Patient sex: F
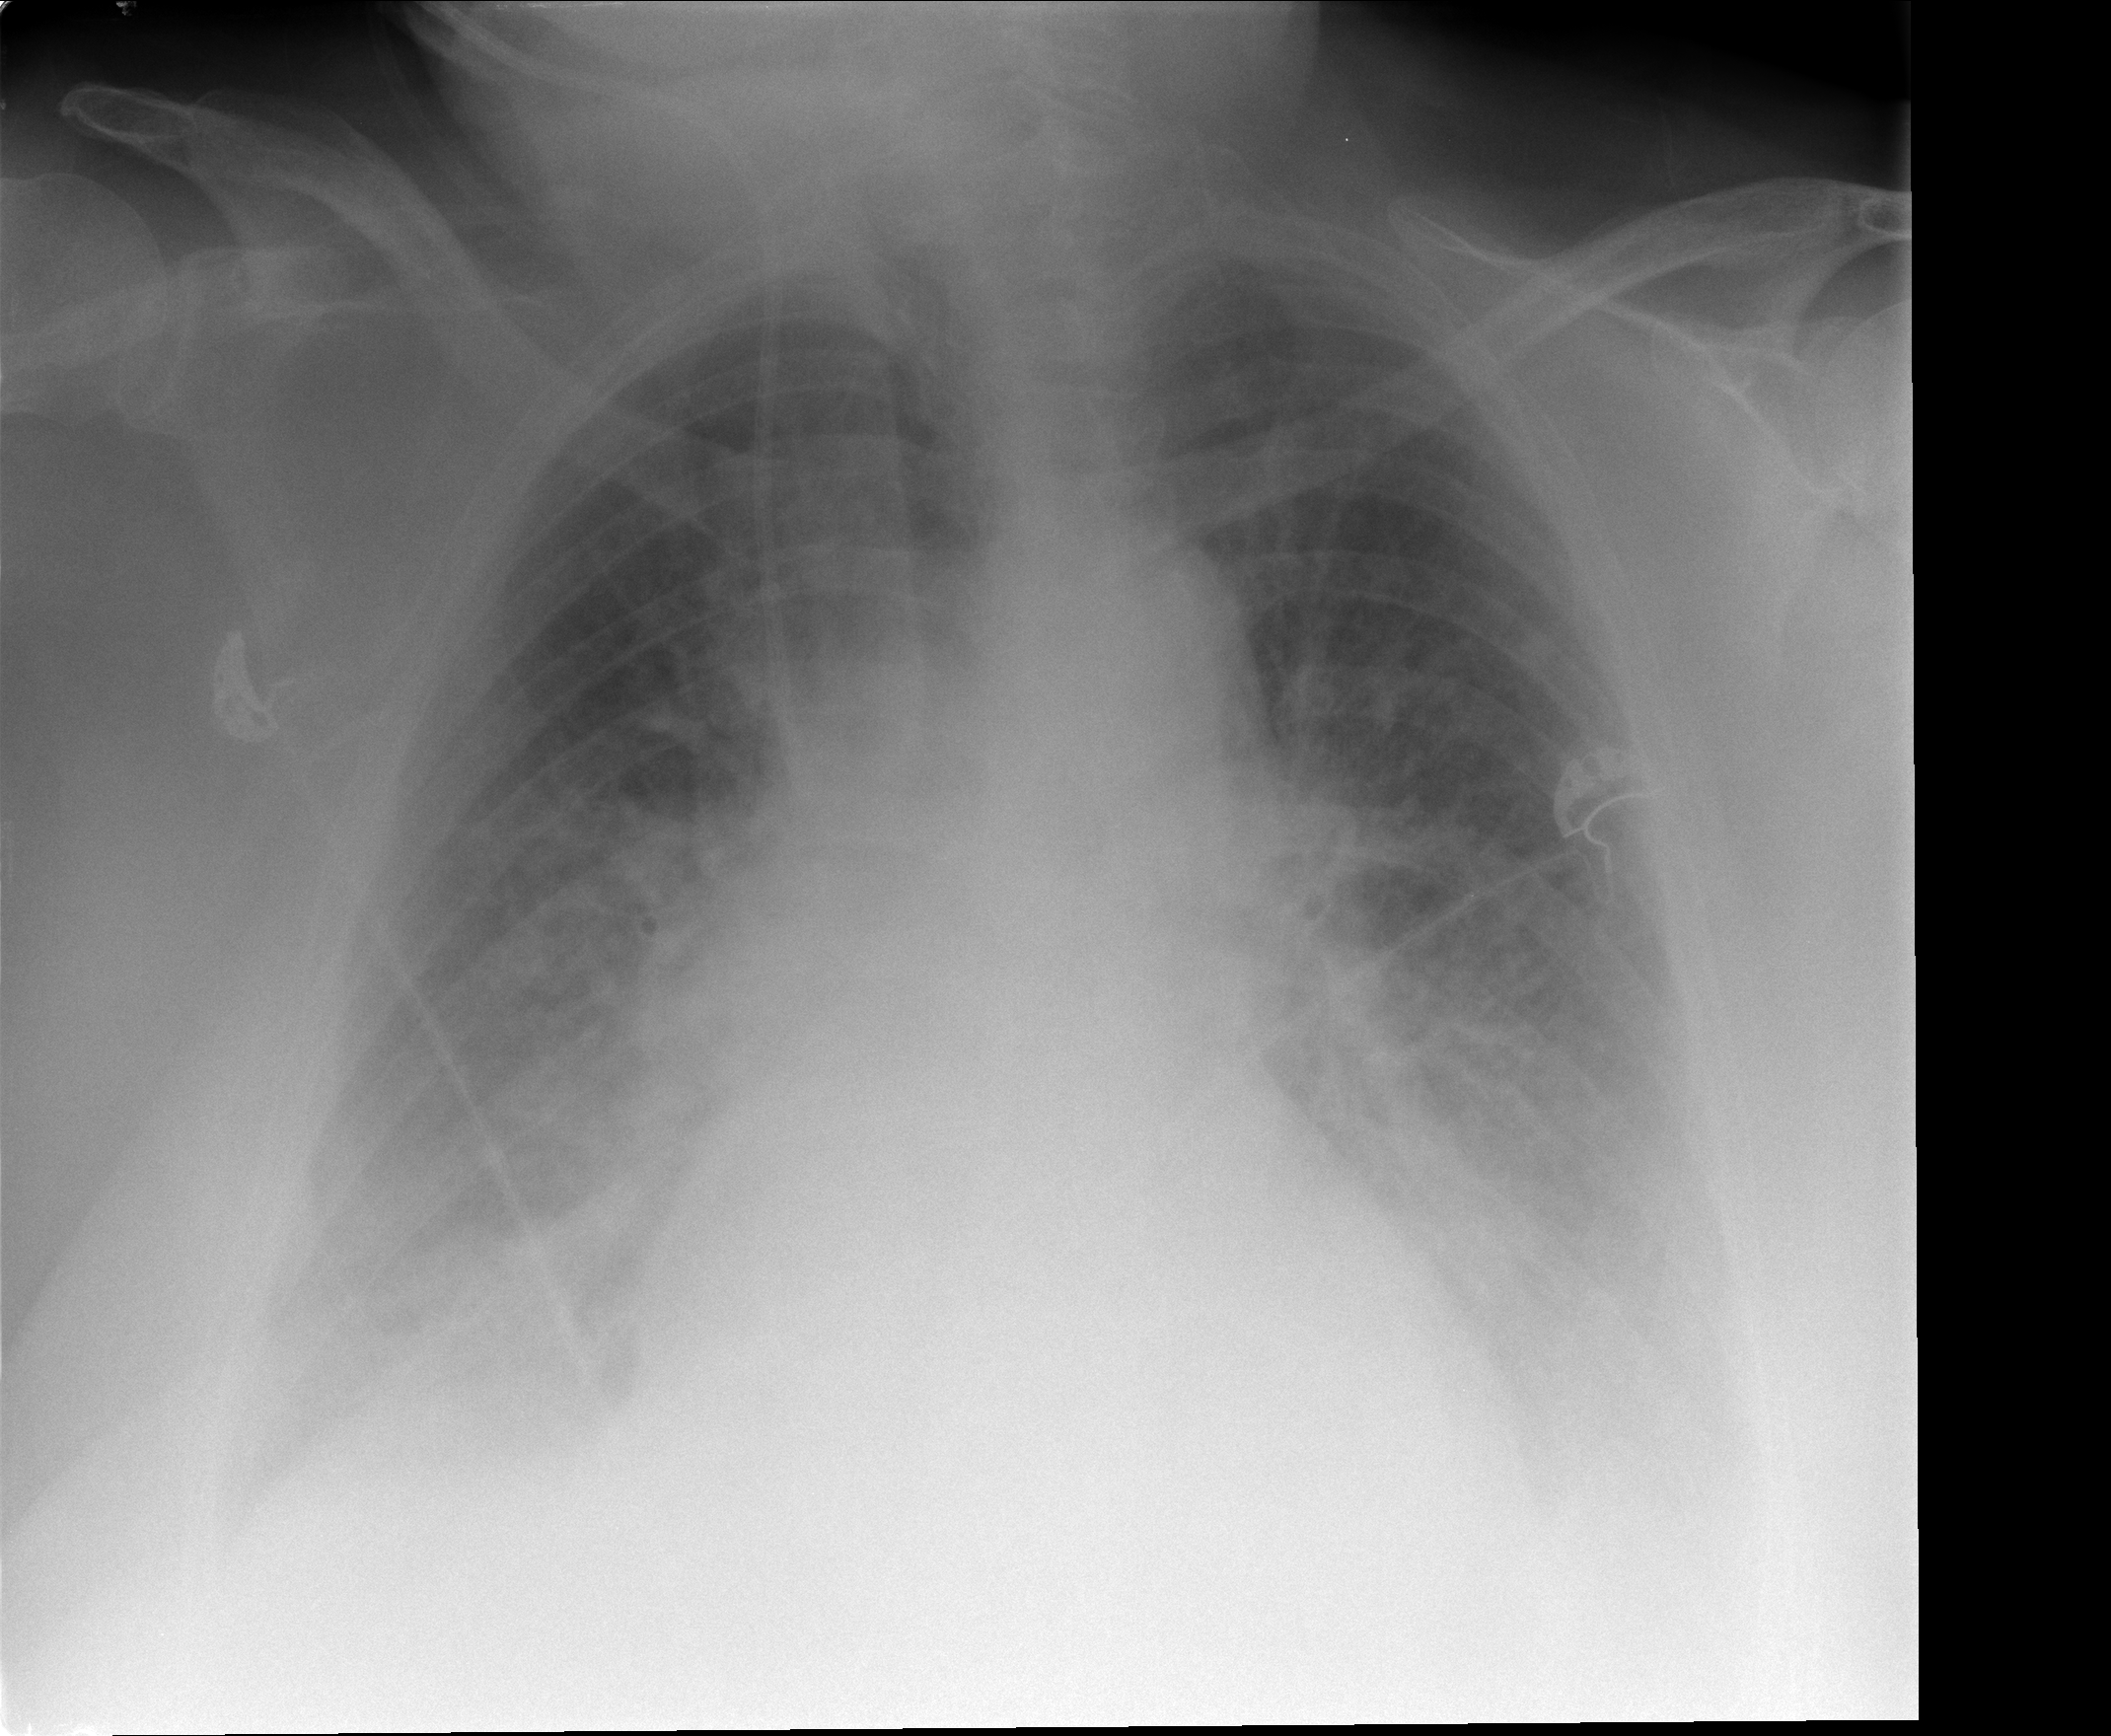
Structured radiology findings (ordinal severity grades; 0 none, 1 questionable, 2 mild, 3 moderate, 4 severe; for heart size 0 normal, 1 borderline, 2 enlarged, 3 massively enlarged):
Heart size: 2
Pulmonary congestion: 3
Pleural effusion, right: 2
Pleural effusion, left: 2
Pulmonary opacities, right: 2
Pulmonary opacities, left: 2
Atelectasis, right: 2
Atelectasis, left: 2